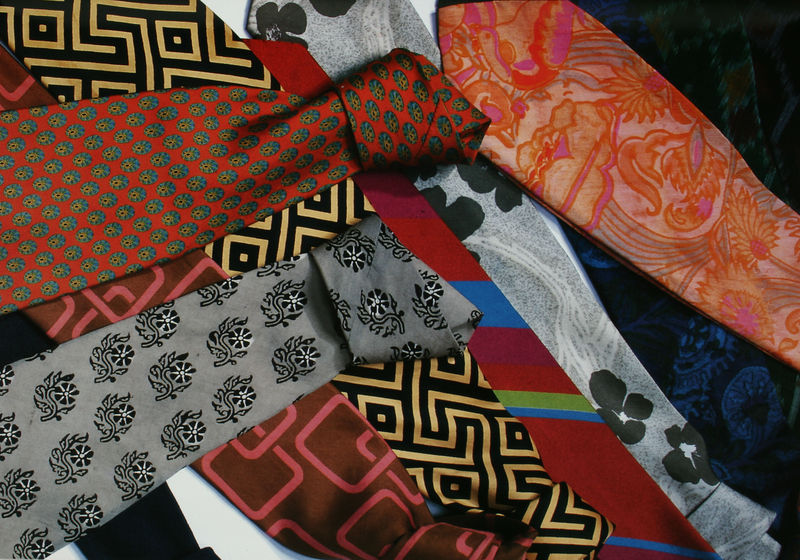
Titel: Krawatten
Künstler: Pierre Cardin
Standort: Kyoto (Japan)
Institution: Kyoto Costume Institute
Schlagwörter: blau, gelb, grün, blumen, bunt, grau, orange, schwarz, rot, mode, muster, knoten, tot, stoff, rosa, seide, krawatte, gestreift, satin, druck, schlips, textil, varianten, krawatten, krawattenknoten, schlipse, winzerknoten